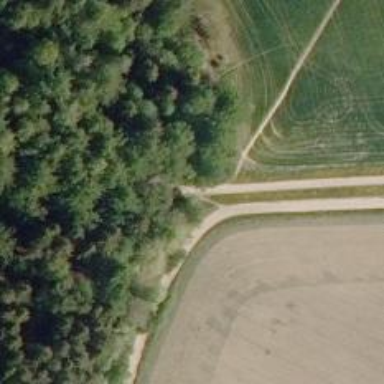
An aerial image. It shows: Bridleway.